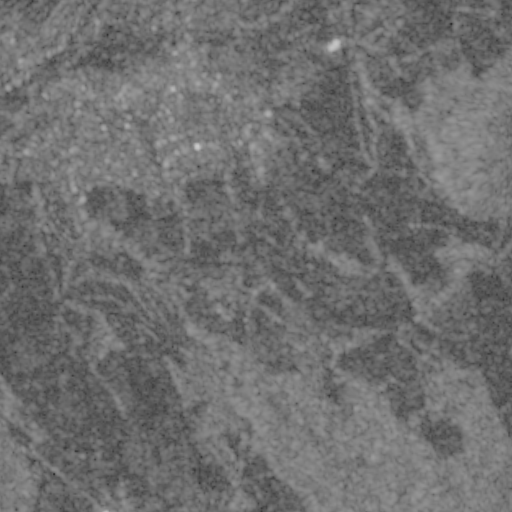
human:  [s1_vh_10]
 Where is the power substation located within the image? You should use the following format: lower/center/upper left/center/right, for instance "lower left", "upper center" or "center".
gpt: The power substation is located in the upper center of the image.
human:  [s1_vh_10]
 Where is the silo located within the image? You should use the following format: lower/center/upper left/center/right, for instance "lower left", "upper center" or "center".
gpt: The silo is located in the upper left of the image.
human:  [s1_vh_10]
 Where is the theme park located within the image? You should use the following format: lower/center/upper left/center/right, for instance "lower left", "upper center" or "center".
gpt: The theme park is located in the lower right of the image.
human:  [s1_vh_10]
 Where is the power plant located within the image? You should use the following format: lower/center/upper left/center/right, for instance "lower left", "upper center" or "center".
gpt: There is no power plant in the image.

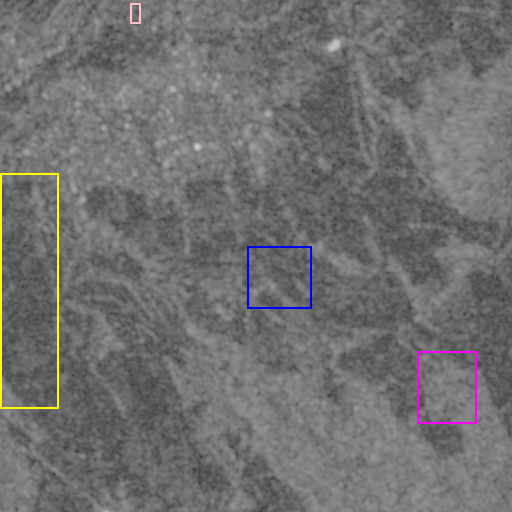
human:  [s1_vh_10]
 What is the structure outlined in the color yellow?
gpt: The structure outlined in yellow is a crop field.
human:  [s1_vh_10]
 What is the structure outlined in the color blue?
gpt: The structure outlined in blue is a park.
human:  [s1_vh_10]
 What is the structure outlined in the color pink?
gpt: The structure outlined in pink is a parking lot.
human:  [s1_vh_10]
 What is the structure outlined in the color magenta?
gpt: The structure outlined in magenta is a theme park.
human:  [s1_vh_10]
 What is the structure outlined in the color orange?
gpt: There is no orange outline.